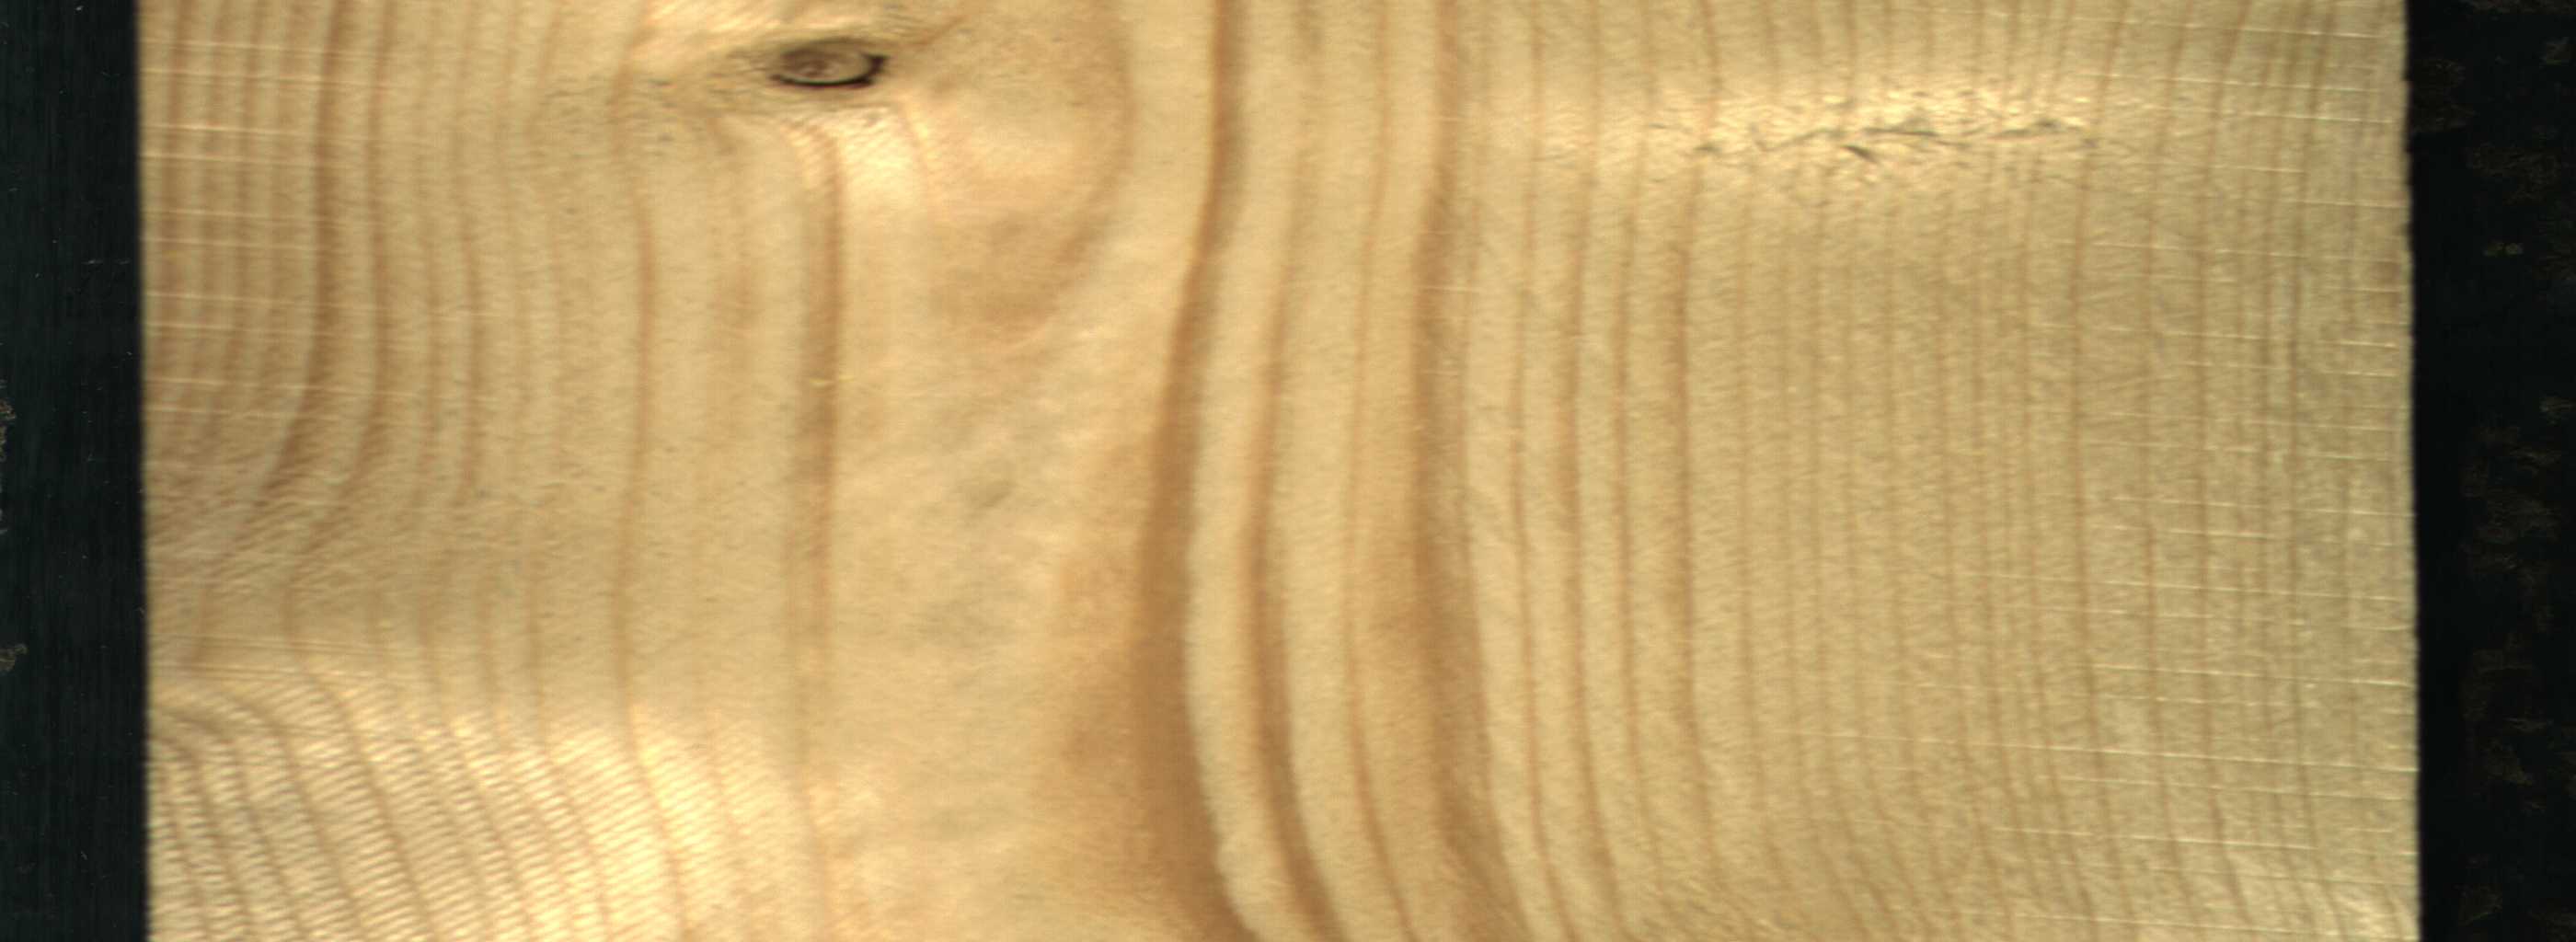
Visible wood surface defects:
Dead_Knot